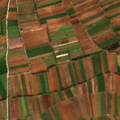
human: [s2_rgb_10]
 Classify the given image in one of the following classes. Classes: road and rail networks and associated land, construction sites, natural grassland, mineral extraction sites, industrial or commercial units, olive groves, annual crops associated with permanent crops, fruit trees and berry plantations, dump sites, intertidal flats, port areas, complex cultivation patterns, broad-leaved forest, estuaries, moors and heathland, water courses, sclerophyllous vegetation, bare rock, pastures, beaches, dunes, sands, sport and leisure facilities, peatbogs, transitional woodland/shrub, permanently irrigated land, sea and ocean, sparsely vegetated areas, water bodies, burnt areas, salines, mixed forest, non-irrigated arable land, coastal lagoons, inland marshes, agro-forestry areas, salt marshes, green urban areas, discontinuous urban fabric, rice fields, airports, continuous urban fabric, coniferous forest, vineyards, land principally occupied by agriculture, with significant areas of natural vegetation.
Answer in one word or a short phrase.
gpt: non-irrigated arable land